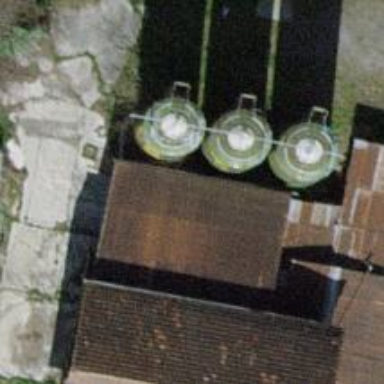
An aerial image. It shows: Silo.